Field crop: tomato
Growth stage: 1
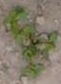
Species: portulaca